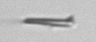
Label: fiber